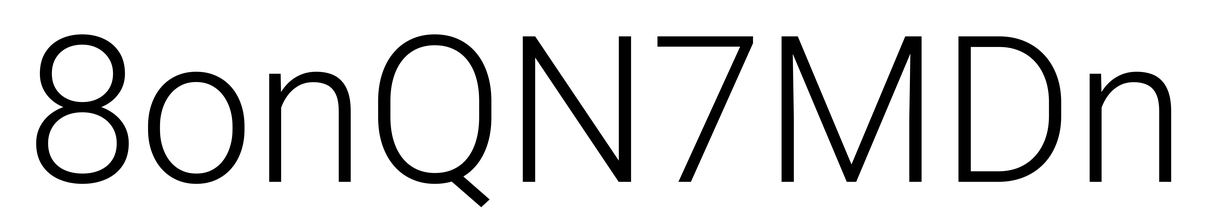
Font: Roboto_Light